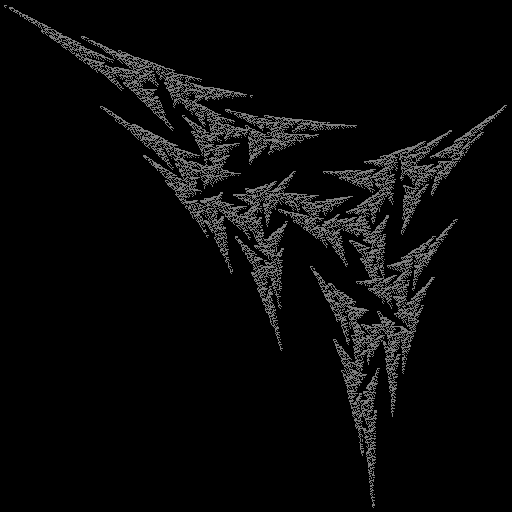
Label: snowcap